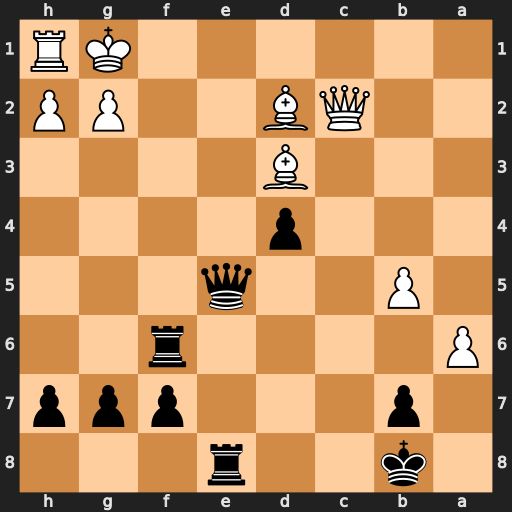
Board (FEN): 1k2r3/1p3ppp/P4r2/1P2q3/3p4/3B4/2QB2PP/6KR
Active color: b
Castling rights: -
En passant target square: -
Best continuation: Qe1+ Bxe1 Rxe1+ Bf1 Rexf1#